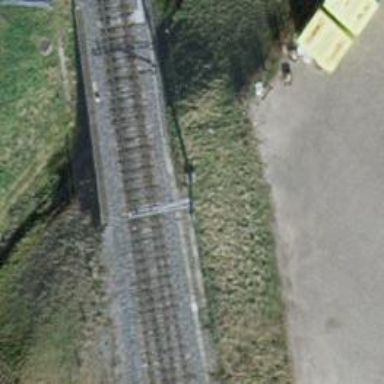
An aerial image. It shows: Railway switch.